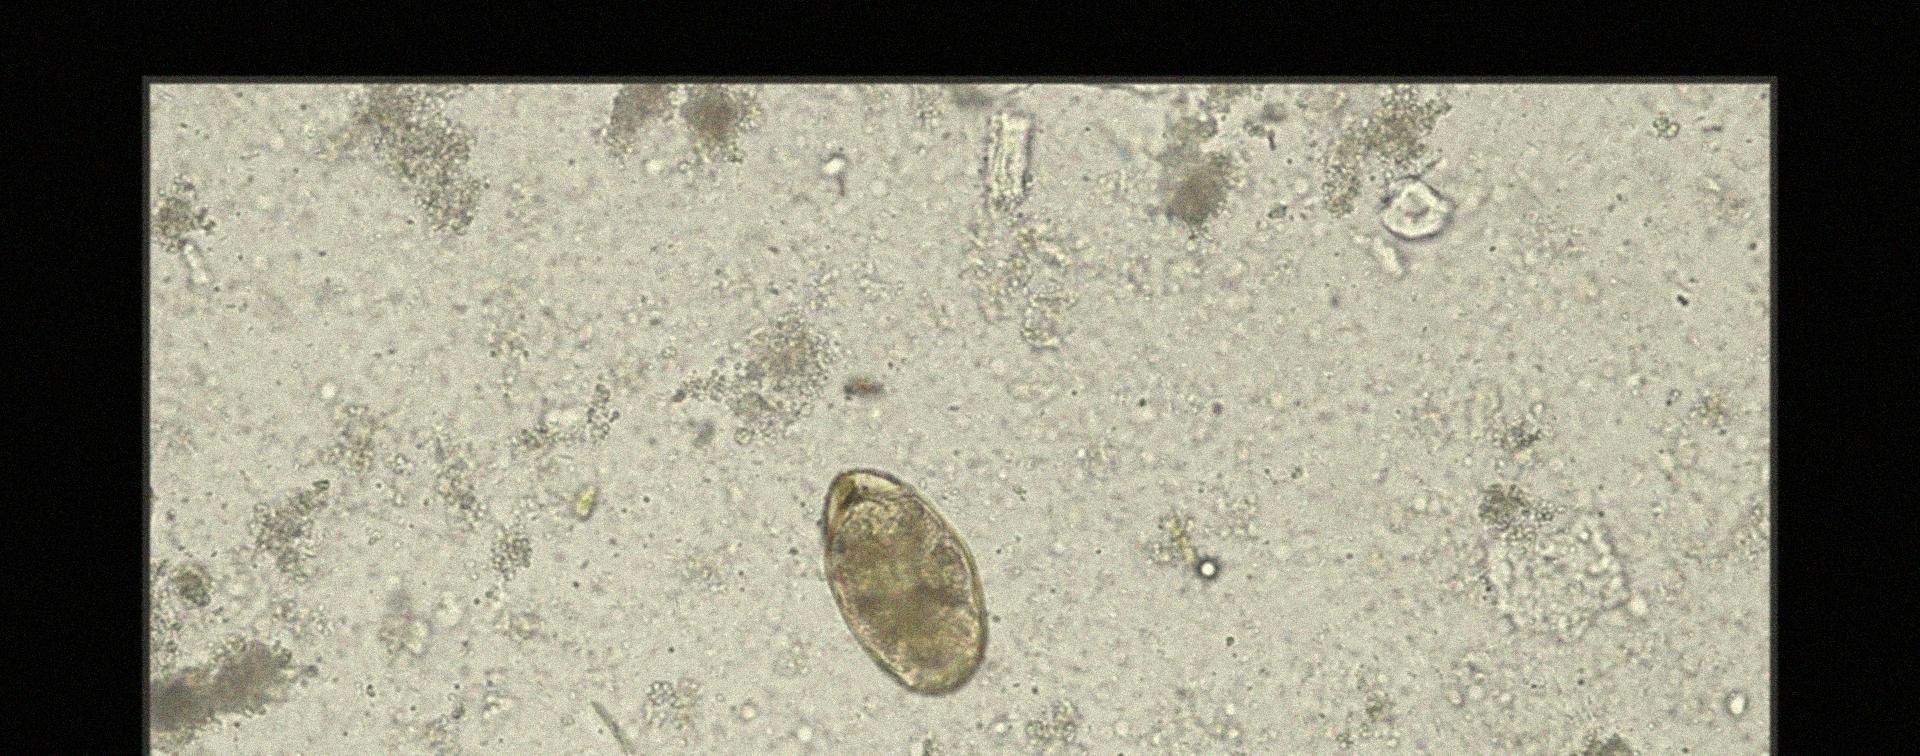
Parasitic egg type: Paragonimus spp